Question: I have a class file beginning with the following in Eclipse:
'''
package org.jsoup.parser;
import org.junit.Assert.*;
import org.junit.Test;
import org.jsoup.nodes.Document;
import org.jsoup.parser.HtmlTreeBuilder;
'''
However, Eclipse indicates an error saying that org.junit cannot be resolved. I have already modified the project properties to include jUnit 3 in the classpath, so wouldn't know what to do further.
Ideas?
EDIT: I have included jUnit 4 as suggested but to no avail...

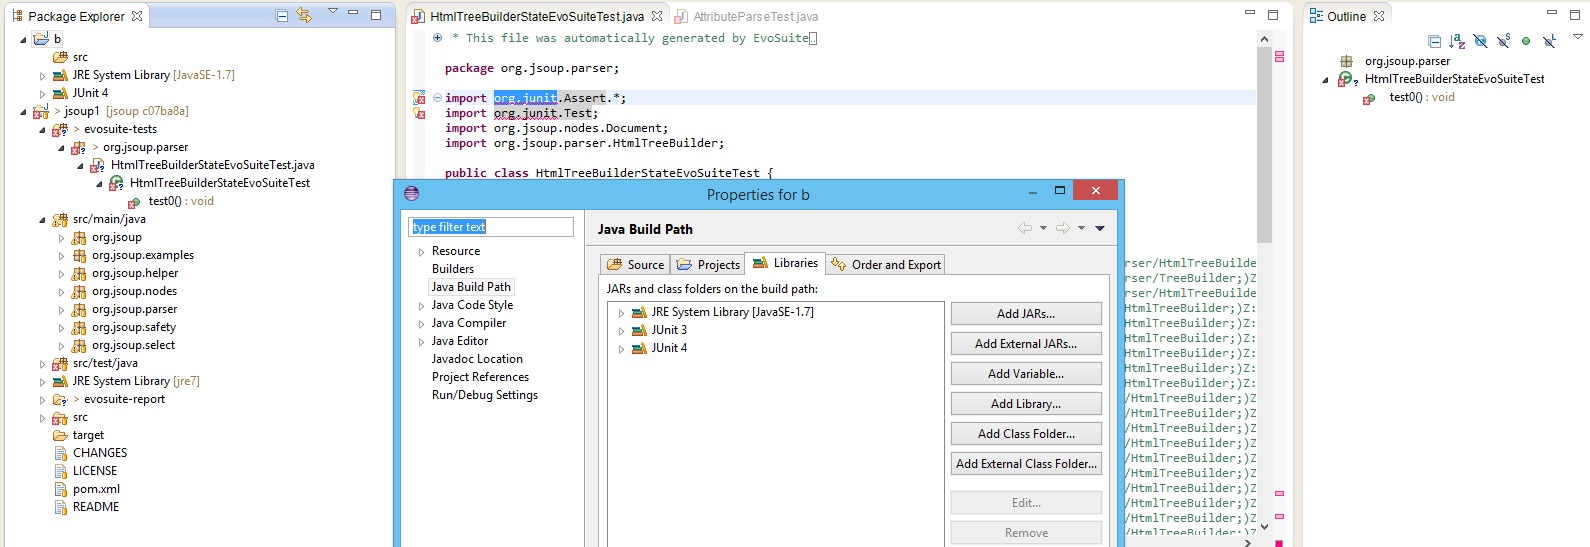
Answer: If you want to use 'org.junit.Assert' you should include JUnit 4. JUnit 3 uses 'junit.framework.*' packages.